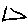
Label: triangle